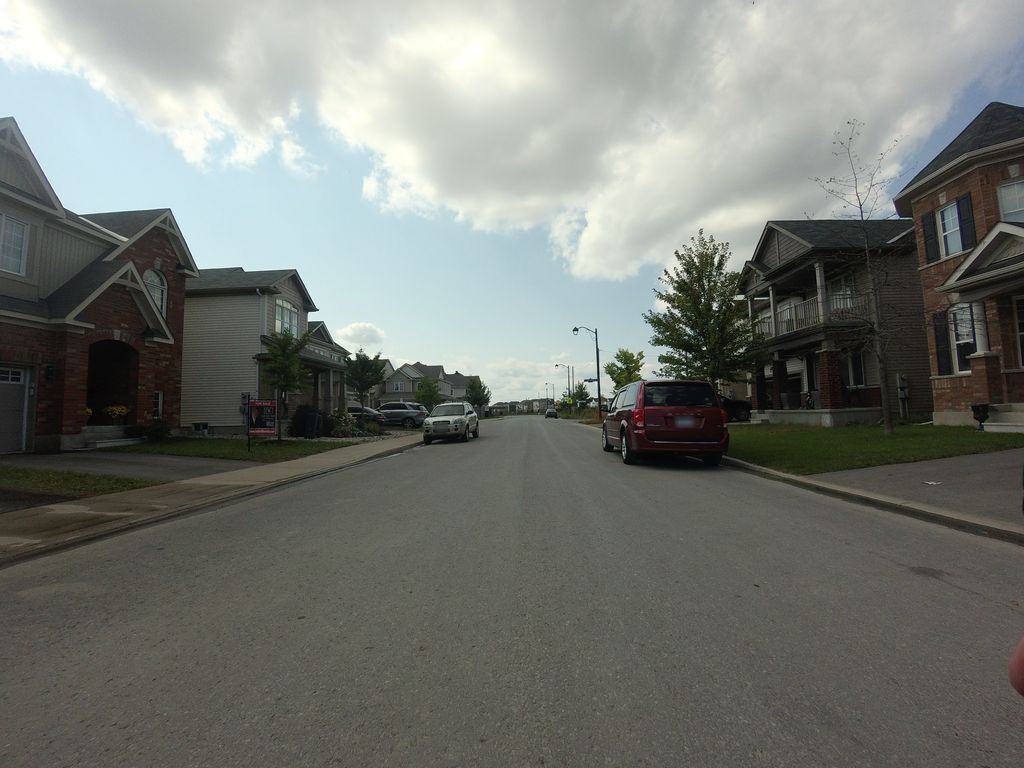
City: ottawa-gatineau